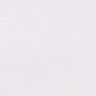
Metastatic tissue present: no